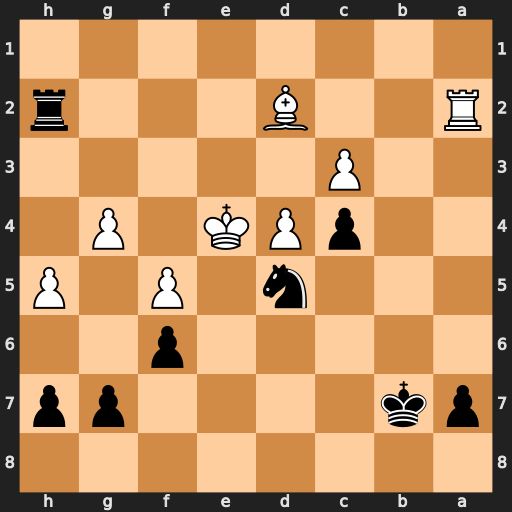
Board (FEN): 8/pk4pp/5p2/3n1P1P/2pPK1P1/2P5/R2B3r/8
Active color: b
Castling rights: -
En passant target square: -
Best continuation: Nxc3+ Bxc3 Rxa2